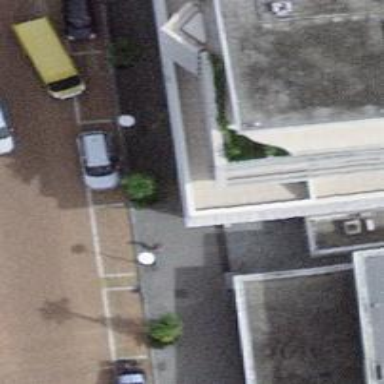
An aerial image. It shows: Urban tree with broadleaved evergreen leaves.